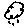
Label: cloud